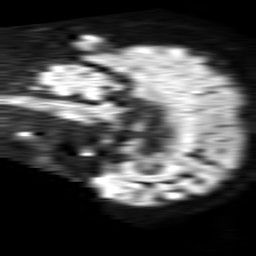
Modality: TRACE
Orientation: sagittal
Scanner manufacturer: philips
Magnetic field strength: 1.5 T
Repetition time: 4.6 s
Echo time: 0.08631 s